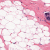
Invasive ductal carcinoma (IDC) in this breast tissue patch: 0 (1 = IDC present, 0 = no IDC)